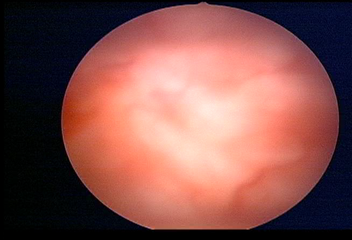
Modality: WLC
Class: Normal mucosa
Bladder cancer association: No